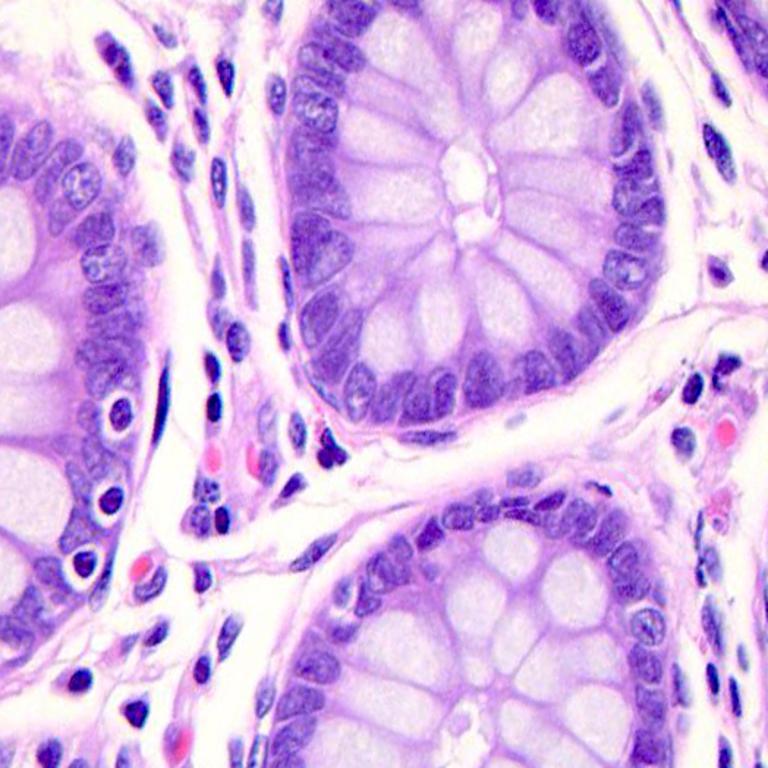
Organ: colon
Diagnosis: benign